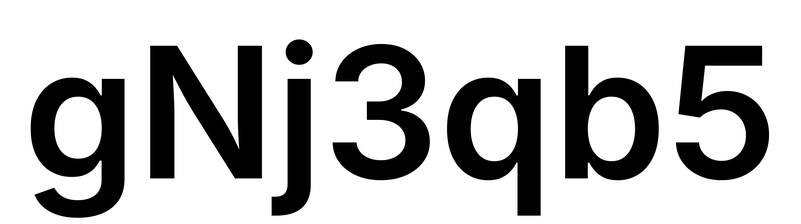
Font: Inter_SemiBold